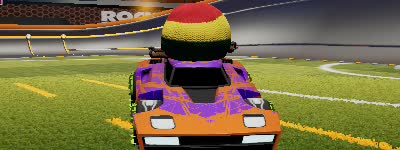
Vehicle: breakout